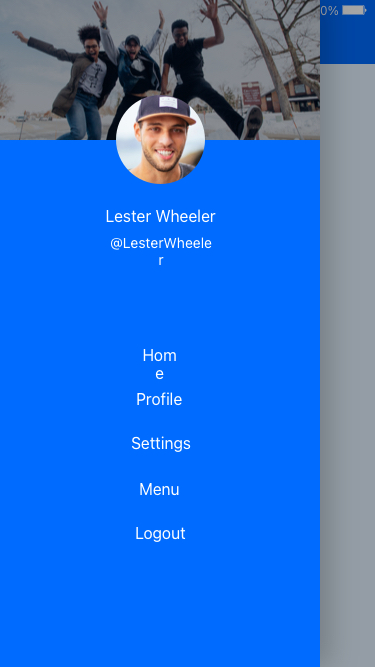
Text in this UI design:
100%
9:41 AM
IT
Logout
Menu
Settings
Profile
Home
@LesterWheeler
Lester Wheeler